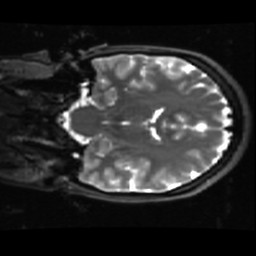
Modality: T2w
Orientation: coronal
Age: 23
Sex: female
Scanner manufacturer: ge
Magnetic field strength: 3 T
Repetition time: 8.947 s
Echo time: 0.09798 s